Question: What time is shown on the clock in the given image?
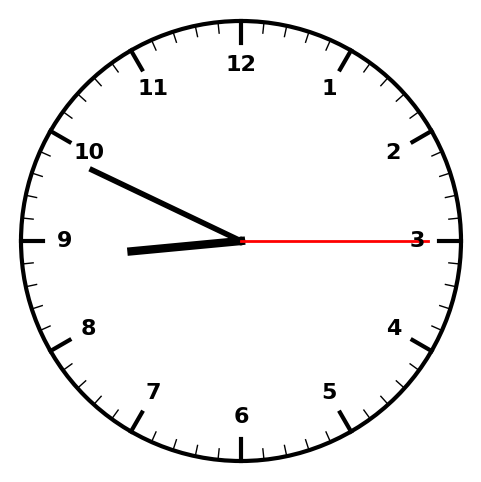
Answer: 08:49:15